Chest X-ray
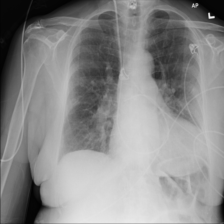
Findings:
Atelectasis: negative
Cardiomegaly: positive
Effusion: positive
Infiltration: negative
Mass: negative
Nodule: negative
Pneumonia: negative
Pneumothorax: negative
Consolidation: negative
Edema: negative
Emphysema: negative
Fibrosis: negative
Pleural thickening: negative
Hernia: negative